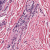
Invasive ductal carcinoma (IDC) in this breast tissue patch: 1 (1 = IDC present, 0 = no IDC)